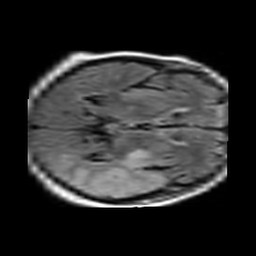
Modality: FLAIR
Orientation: axial
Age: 67
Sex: female
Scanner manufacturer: philips
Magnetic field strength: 1.5 T
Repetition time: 11 s
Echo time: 0.14 s